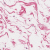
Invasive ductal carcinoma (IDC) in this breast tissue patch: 0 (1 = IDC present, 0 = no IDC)